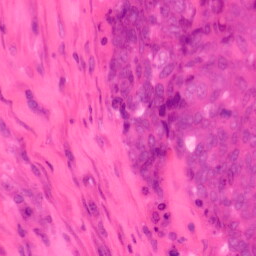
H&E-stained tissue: Colon